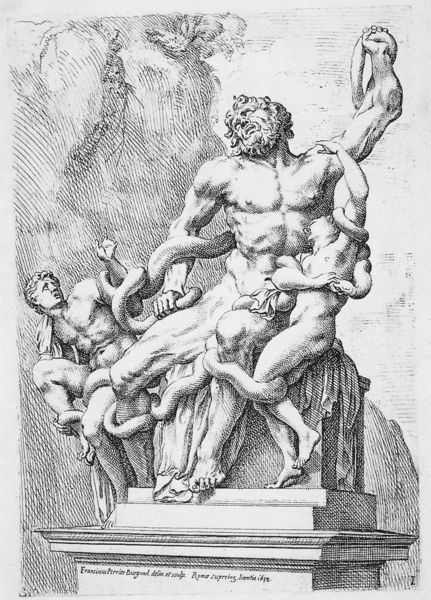
Titel: Segmenta nobilium signorum et statuarum
Künstler: Francois Perrier
Schlagwörter: berg, gruppe, kampf, mann, nackt, menschen, frau, männer, skizze, zeichnung, tuch, bart, sockel, personen, locken, kinder, skulptur, statue, italien, grafik, inschrift, stufe, podest, druck, radierung, stich, schlange, mythologie, rom, qual, stark, priester, schlangen, vatikan, herkules, söhne, standbild, ringen, grichisch, zeichnug, statur, laokoon, giechisch, laoo, michelangelö, söune, vetaer